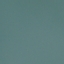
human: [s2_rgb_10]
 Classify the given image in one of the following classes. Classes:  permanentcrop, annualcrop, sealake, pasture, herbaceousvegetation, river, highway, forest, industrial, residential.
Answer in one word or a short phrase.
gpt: SeaLake